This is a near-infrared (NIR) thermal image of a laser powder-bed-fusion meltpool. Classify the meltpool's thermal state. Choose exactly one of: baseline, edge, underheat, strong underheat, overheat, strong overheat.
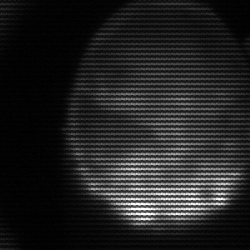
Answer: edge